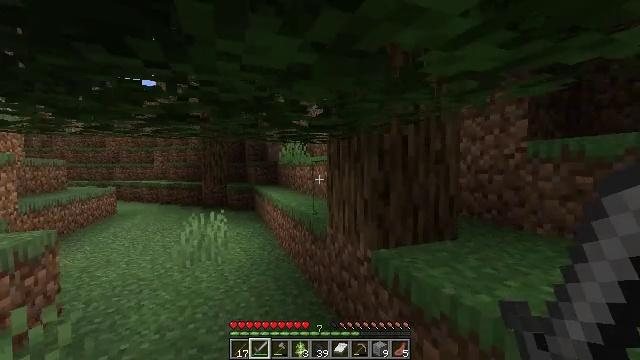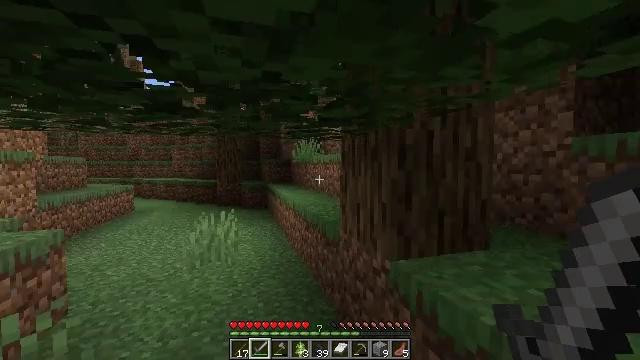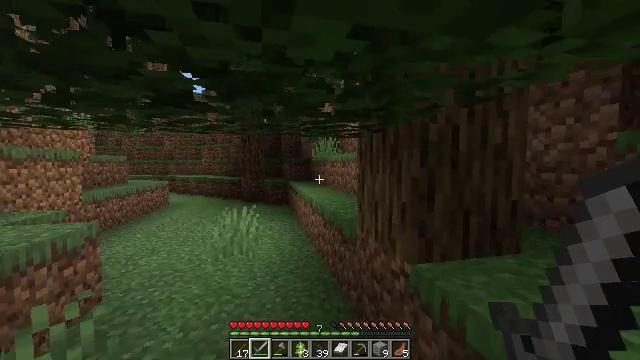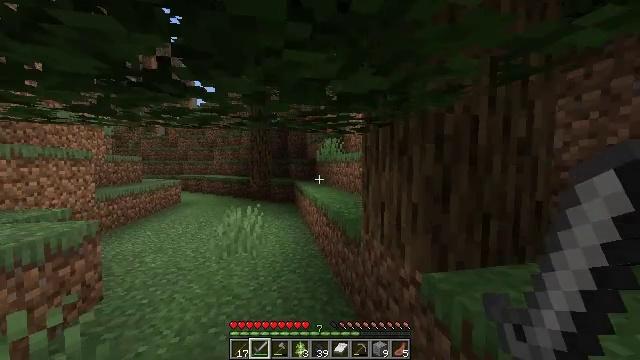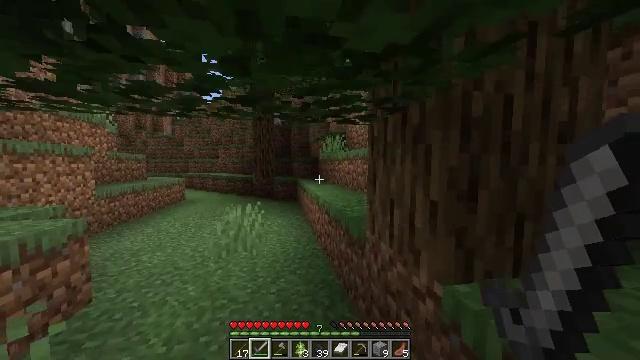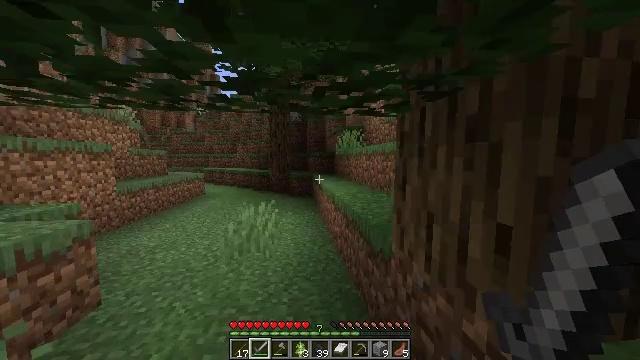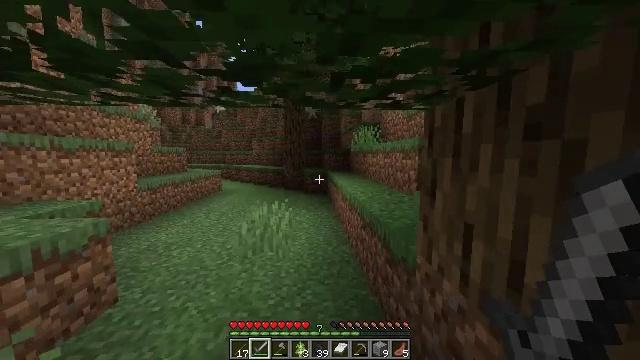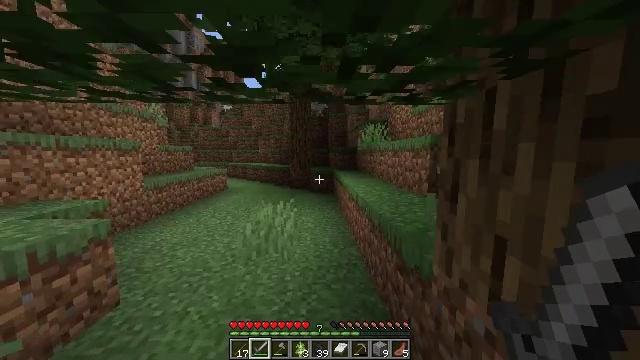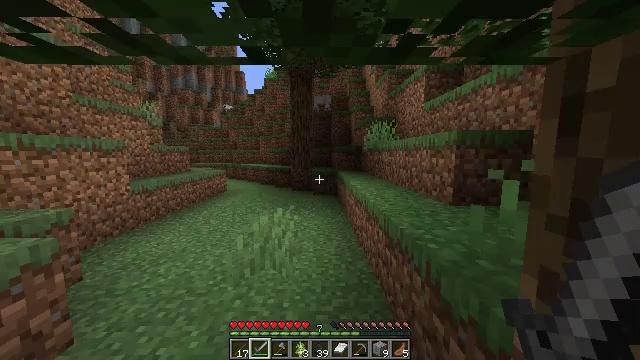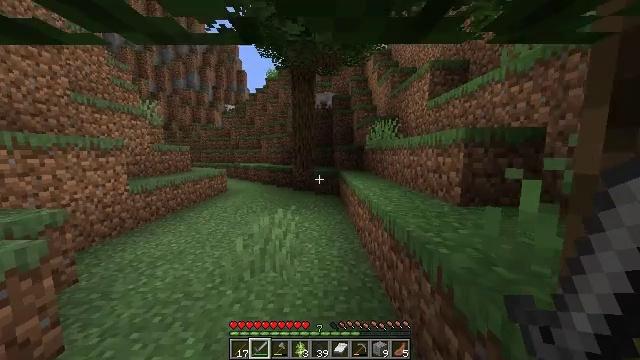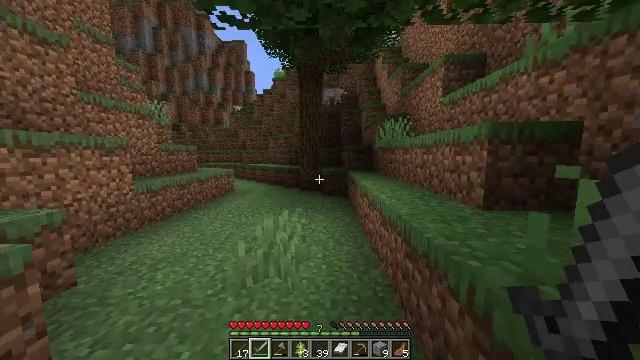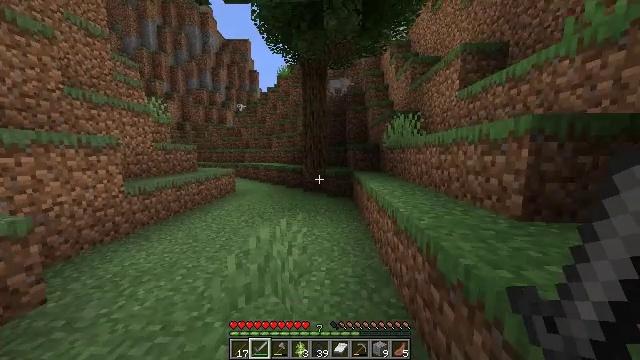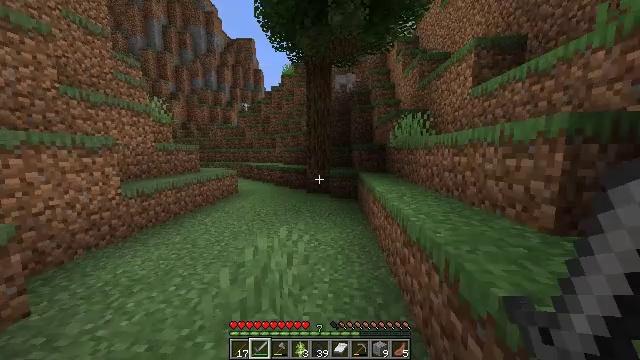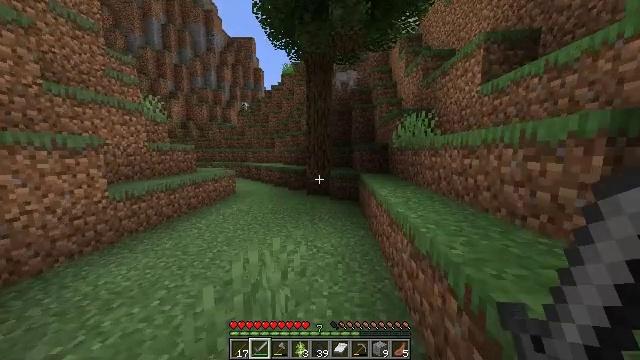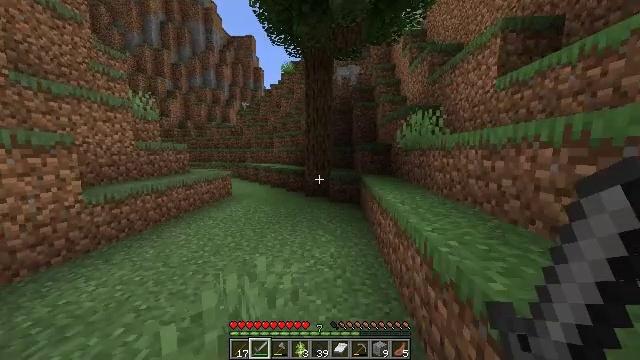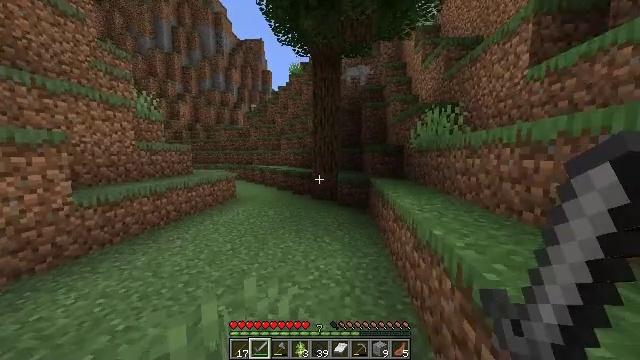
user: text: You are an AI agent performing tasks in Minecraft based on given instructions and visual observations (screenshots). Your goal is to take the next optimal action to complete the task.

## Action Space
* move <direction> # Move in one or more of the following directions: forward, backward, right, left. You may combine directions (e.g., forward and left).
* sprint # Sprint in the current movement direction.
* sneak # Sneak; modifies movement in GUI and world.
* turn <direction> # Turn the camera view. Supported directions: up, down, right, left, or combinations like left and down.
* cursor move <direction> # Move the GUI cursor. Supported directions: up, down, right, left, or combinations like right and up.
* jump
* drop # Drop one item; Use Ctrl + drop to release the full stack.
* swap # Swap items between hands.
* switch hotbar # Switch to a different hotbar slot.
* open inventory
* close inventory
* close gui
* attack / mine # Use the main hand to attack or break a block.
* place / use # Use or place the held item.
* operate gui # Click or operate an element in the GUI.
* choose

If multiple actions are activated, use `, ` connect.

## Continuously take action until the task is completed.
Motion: motion action
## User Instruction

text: Break oak leaves from the trees.
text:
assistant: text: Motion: move forward, sprint, turn left
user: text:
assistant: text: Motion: move forward, sprint, turn left
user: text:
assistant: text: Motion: move forward, sprint, turn left
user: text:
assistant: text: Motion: move forward, sprint
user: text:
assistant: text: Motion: move forward, sprint, turn left and down
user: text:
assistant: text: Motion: move forward, sprint, turn left
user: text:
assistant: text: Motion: move forward, sprint, turn left
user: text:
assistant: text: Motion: move forward, sprint
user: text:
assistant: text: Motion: move forward, sprint
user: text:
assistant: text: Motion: move forward, sprint, turn left
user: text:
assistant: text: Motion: move forward, sprint, turn left
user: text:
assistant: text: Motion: move forward, sprint, turn left
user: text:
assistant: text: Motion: move forward, sprint
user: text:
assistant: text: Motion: move forward, sprint
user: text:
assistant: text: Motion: move forward, sprint, turn left
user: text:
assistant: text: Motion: move forward, sprint, turn left
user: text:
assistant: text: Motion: move forward, sprint, turn left
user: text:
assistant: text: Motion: move forward, sprint
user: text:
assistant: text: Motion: move forward, sprint
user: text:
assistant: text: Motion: move forward, sprint
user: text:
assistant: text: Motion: move forward, sprint
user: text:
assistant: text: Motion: move forward, sprint
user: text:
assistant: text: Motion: move forward, sprint
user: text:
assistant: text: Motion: move forward, sprint
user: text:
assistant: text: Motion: move forward, sprint
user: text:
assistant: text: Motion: move forward, sprint
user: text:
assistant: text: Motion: move forward, sprint
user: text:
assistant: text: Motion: move forward, sprint
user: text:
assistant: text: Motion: move forward, sprint
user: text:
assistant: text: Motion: move forward, sprint